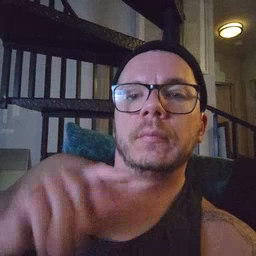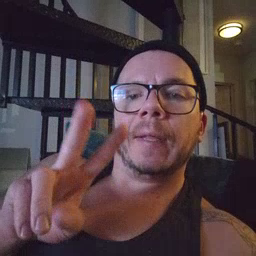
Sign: TV